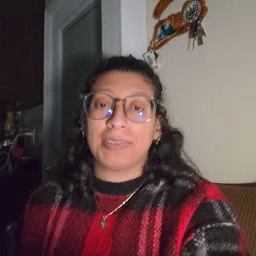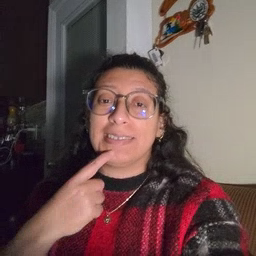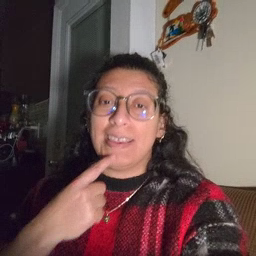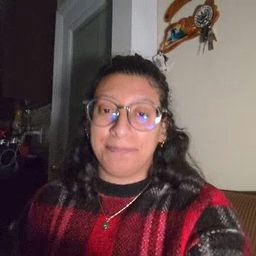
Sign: say